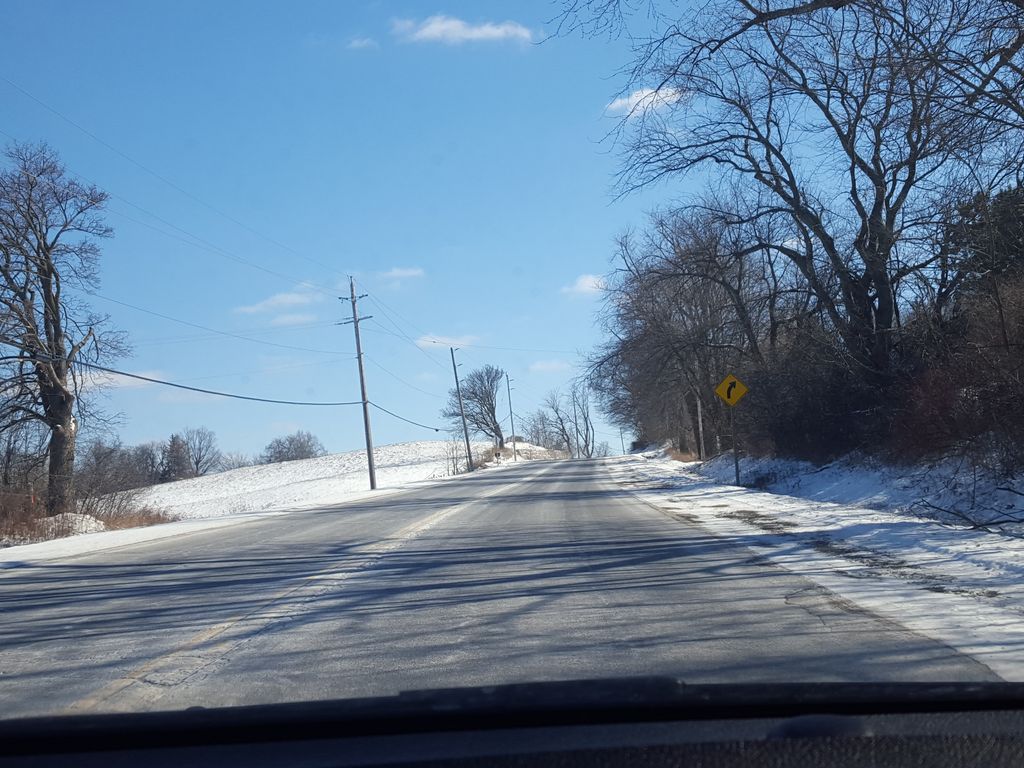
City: hamilton